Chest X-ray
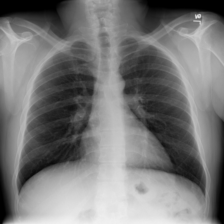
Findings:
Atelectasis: negative
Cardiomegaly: negative
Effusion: negative
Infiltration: negative
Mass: negative
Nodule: negative
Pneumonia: negative
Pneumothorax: negative
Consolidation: negative
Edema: negative
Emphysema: negative
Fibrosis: negative
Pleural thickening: negative
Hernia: negative